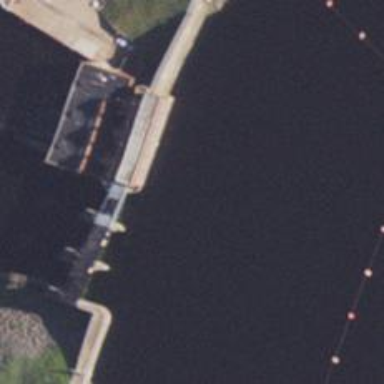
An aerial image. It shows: Dam across waterway.